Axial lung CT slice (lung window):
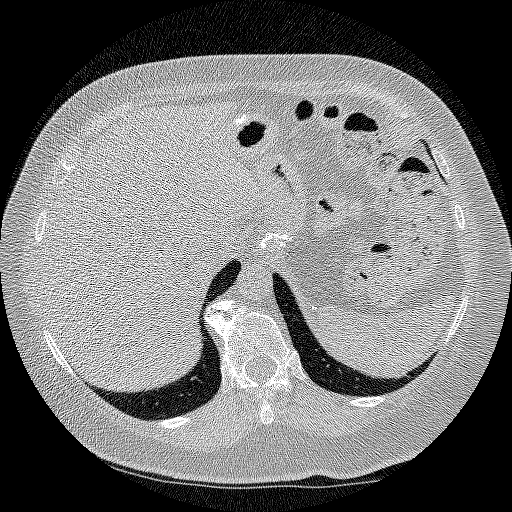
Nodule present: no